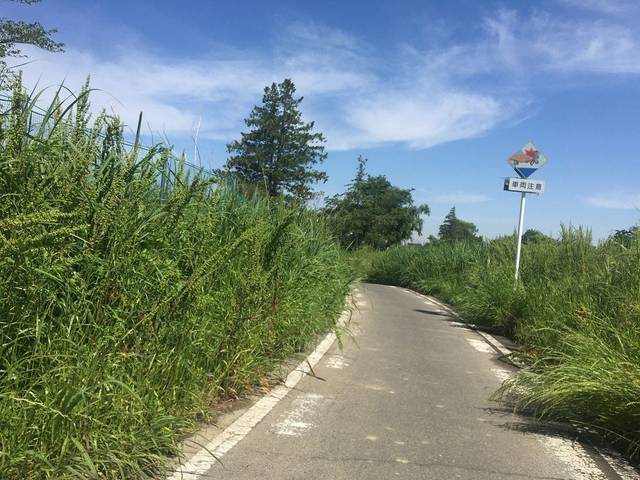
Region: Japan
Coordinates: 35.87, 139.58